Here is a 2-D grayscale rendering of raw bearing vibration samples (signal-to-image). Based on the visible evidence, which condition applies: normal, inner_race, outer_race, ball?
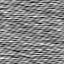
Answer: normal